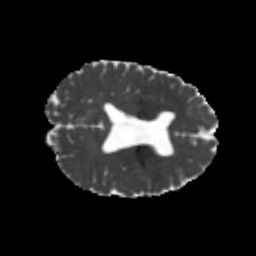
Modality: MD
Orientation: axial
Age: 21
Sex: male
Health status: healthy
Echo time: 0.074 s